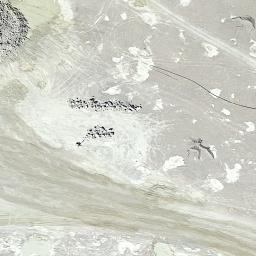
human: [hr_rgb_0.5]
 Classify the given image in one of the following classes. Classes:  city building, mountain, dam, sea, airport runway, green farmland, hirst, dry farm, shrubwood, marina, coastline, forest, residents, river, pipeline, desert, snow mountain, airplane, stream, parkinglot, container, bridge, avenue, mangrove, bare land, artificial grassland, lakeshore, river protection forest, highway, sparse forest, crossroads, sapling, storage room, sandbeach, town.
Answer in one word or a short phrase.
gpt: bare land